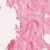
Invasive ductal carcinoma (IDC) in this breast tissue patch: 0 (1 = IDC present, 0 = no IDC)